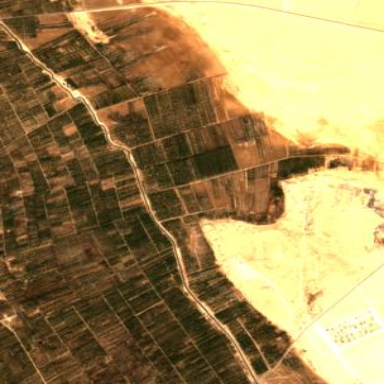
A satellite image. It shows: Orchard filled with date palms.